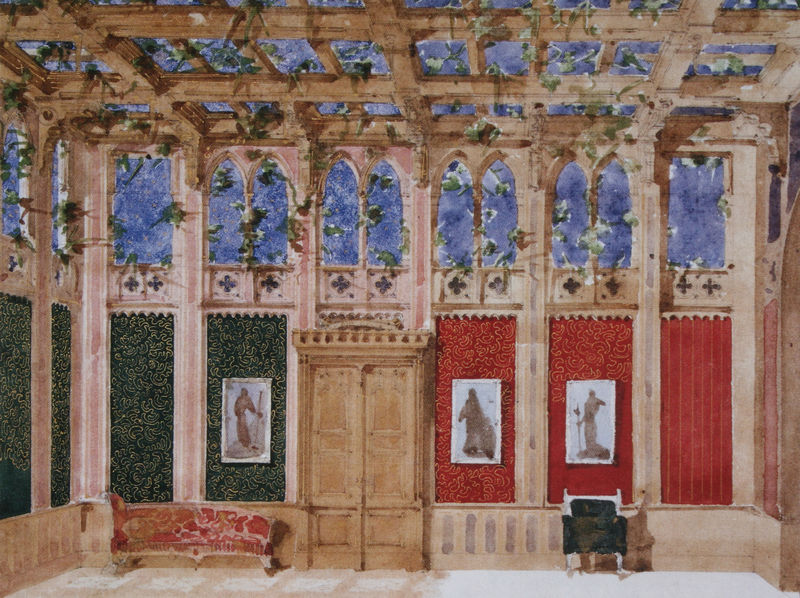
Titel: Wittelsbacher Palast, München, Schlafzimmer des Kronprinzen
Künstler: Friedrich von Gärtner
Standort: München
Institution: Architekturmuseum der Technischen Universität
Schlagwörter: blau, blätter, dunkel, gemälde, himmel, schatten, weiß, aquarell, grün, ocker, braun, bunt, fenster, hell, holz, licht, pfeiler, raum, schwarz, skizze, stuhl, säulen, tür, zeichnung, zimmer, dach, gebäude, haus, rot, schloss, malerei, muster, ornament, wand, architektur, samt, sockel, stein, bild, innenraum, möbel, kirche, boden, gold, interieur, sessel, stehend, stoff, decke, drei, innen, pflanzen, gotik, seide, ranken, terrasse, farbig, bilder, schrank, sofa, bogen, studie, mauer, farbe, bank, figuren, wein, tapete, glanz, streifen, flügeltür, türflügel, balken, couch, divan, gewächs, grun, tor, bögen, wände, eingang, tusche, innenhof, hängen, offen, burg, bayern, gemalt, balustrade, druck, koloriert, entwurf, brokat, ranke, wandschmuck, fries, sims, wandschrank, efeu, stäbe, gotisch, spitzbogen, spitzbögen, blauer himmel, sturz, struktur, gärtner, historismus, baldachin, plan, ständer, weinlaub, kasetten, kassetten, chaiselongue, kassettentür, chouch, illusion, streben, laube, pass, sitzmöbel, wintergarten, masswerk, gebälk, wandbespannung, atrium, genster, vierpass, biforium, pompös, kreuzblumen, hoher raum, dacj, pergola, farbenfroh, getuscht, tapette, konstruiert, türsturz, recamiere, überwachsen, ehell, sopa, wittelsbacherpalais, stehender vierpass, tapate, druck#, hjolz, balsustra, millefleure, weinumrankt, raum#